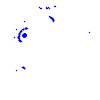
Particle: kaon